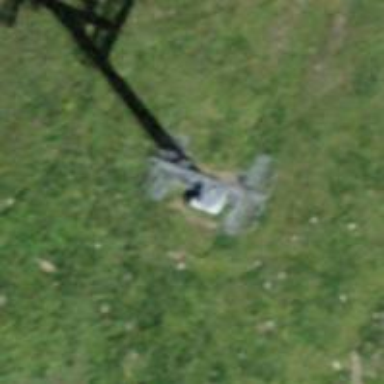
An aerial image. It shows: Chair lift captured from aerial perspective.